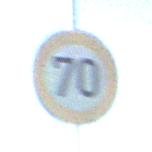
Verkehrszeichen: Geschwindigkeit70
Umgebung: Outdoor, Nature
Tageszeit: MorningAfternoon
Wetter: Clear
Licht: Natural
Jahreszeit: Winter
Kontrast: HighContrast